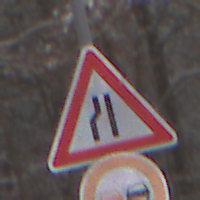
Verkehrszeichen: EinseitigVerengteFahrbahnLinks
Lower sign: Ueberholverbot
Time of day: MorningAfternoon
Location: Outdoor (Nature)
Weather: PartlyCloudy
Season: Winter
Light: Natural